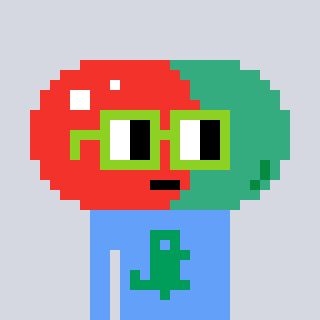
a pixel art character with square light green glasses, a pill-shaped head and a blue-colored body on a cool background